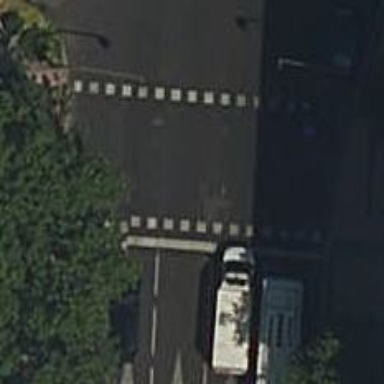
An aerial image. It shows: Road crossing with traffic signals.